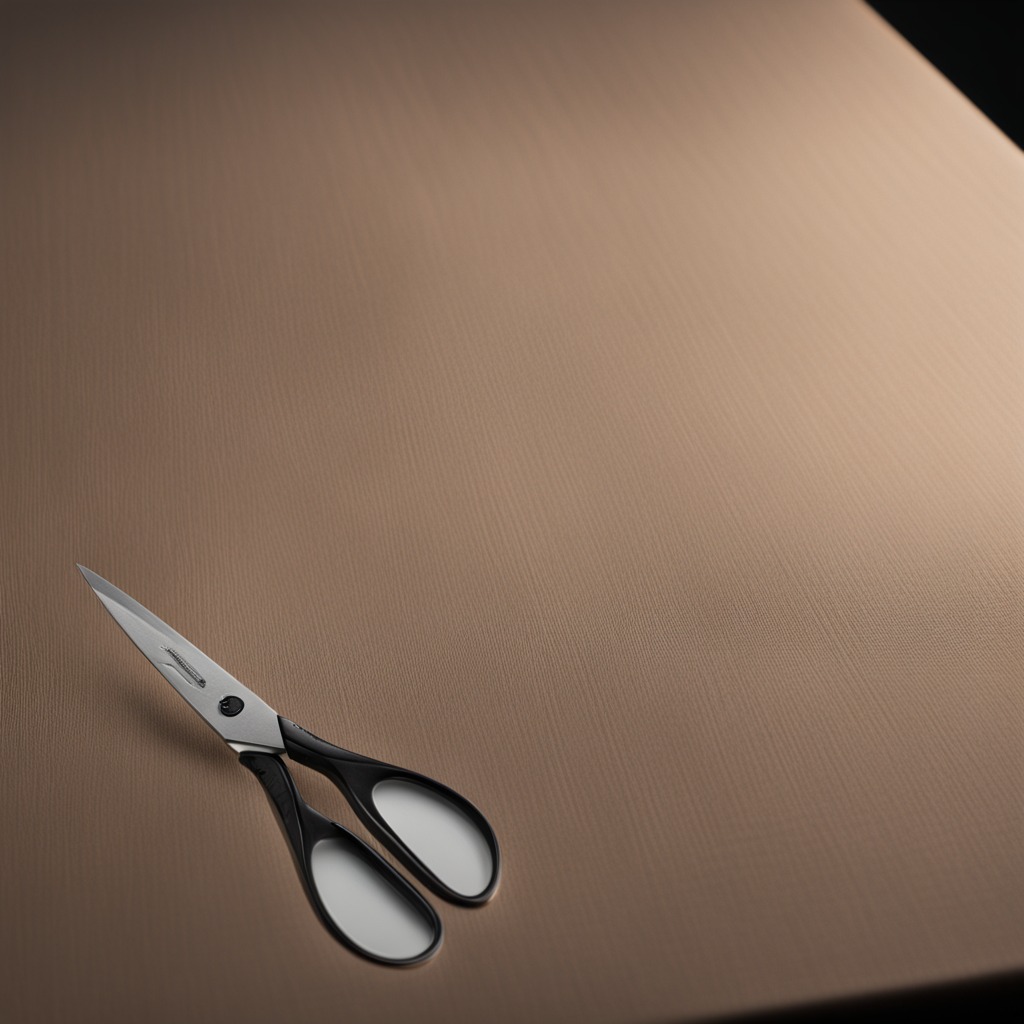
A scissor lies on the wooden table.